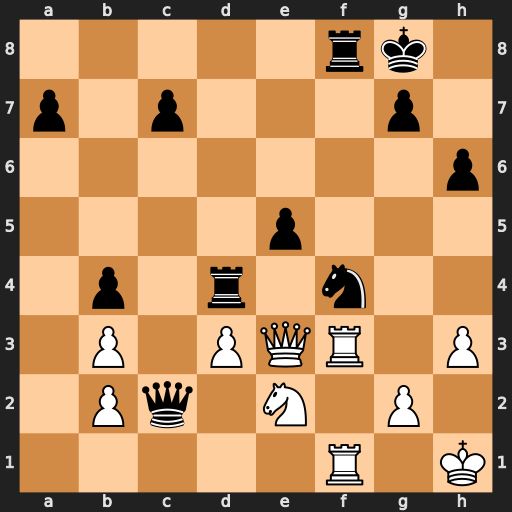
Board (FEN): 5rk1/p1p3p1/7p/4p3/1p1r1n2/1P1PQR1P/1Pq1N1P1/5R1K
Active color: w
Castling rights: -
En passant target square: -
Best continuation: Qxe5 Rd5 Qe4 Qxe2 Qxe2 Nxe2 Rxf8+